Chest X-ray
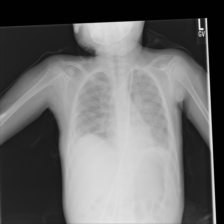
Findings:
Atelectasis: negative
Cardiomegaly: negative
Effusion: positive
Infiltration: positive
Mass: negative
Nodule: negative
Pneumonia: negative
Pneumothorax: negative
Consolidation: negative
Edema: negative
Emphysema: negative
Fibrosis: negative
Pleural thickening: negative
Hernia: negative